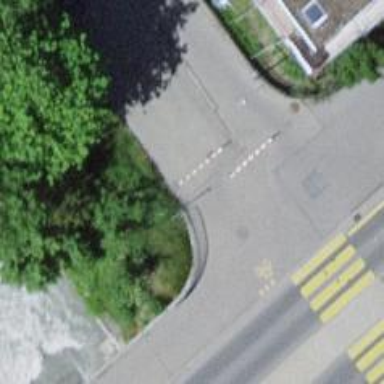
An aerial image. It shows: Double cycle barrier.